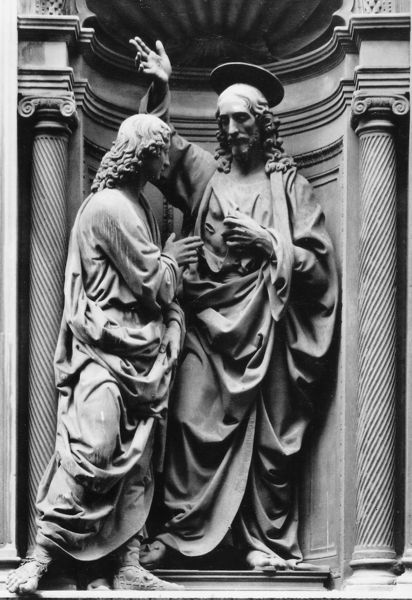
Titel: Christus und der ungläubige Thomas
Künstler: Andrea del Verrocchio
Standort: Florenz, Orsanmichele (EU - I - Toskana)
Schlagwörter: säulen, falten, kirche, gewand, skulptur, figuren, nische, heiligenschein, skulpturen, jesus, stigma, segnen, jünger, säuen